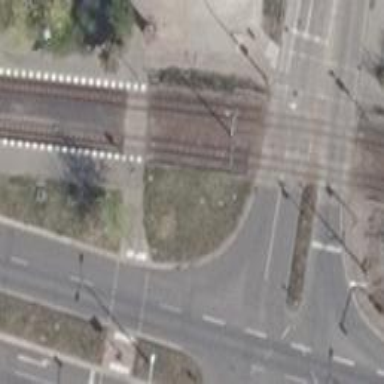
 specifically for trams. The platform is equipped with shelter."